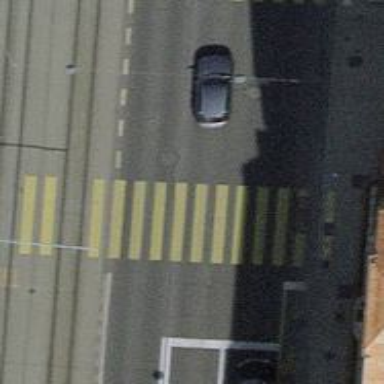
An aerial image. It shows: Crossing with traffic signals.